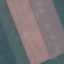
Land use / land cover class: AnnualCrop